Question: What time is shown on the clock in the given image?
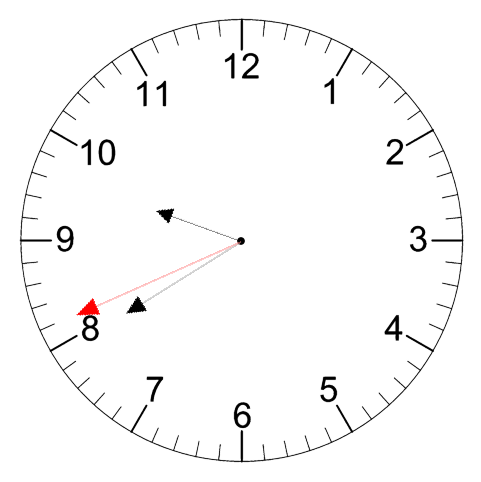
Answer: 09:39:41